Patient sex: M
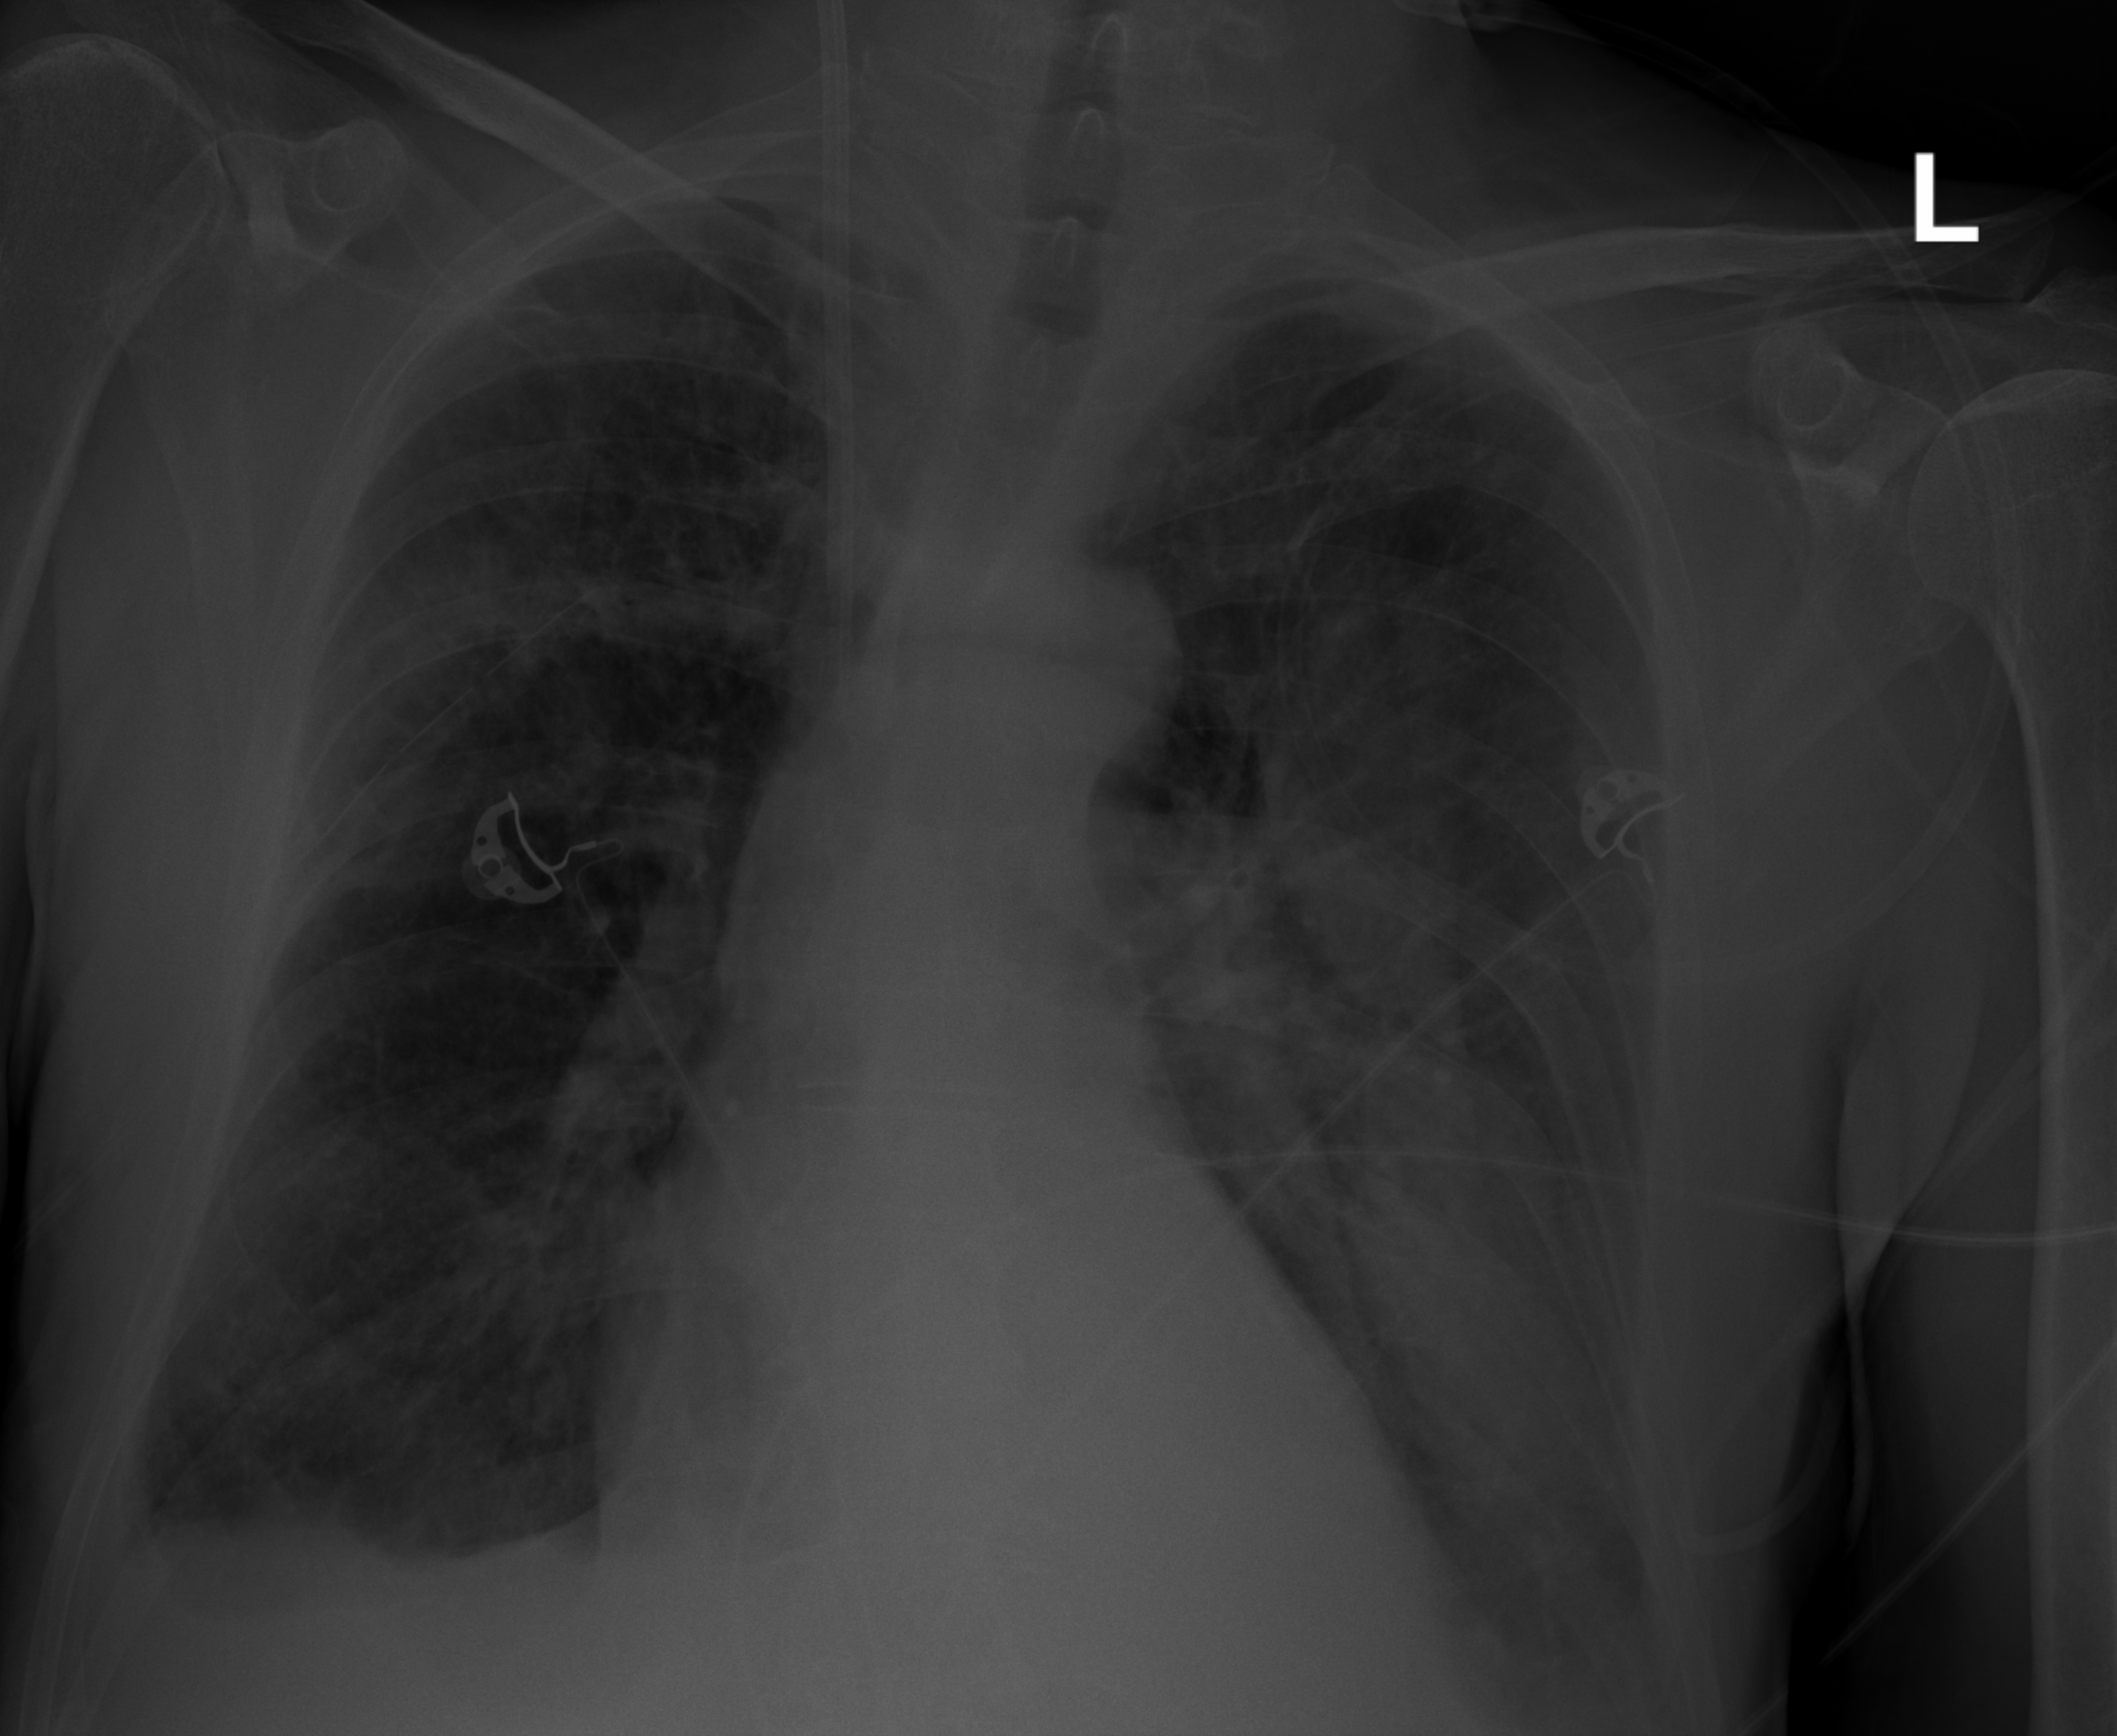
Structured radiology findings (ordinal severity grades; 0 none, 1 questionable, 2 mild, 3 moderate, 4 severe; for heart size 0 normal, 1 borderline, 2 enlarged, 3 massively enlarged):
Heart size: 1
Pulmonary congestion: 2
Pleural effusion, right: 2
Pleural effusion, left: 2
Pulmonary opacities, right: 2
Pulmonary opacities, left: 3
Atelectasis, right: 2
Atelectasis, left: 3